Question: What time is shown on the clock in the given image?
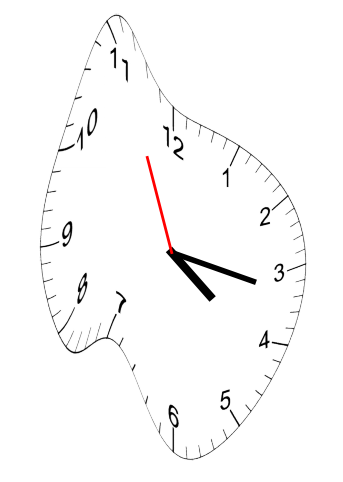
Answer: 04:16:56